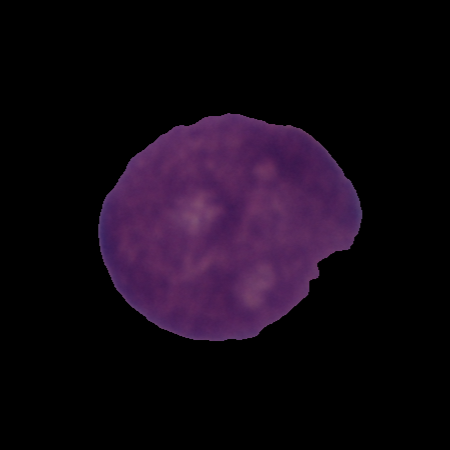
Label: cancer